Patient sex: F
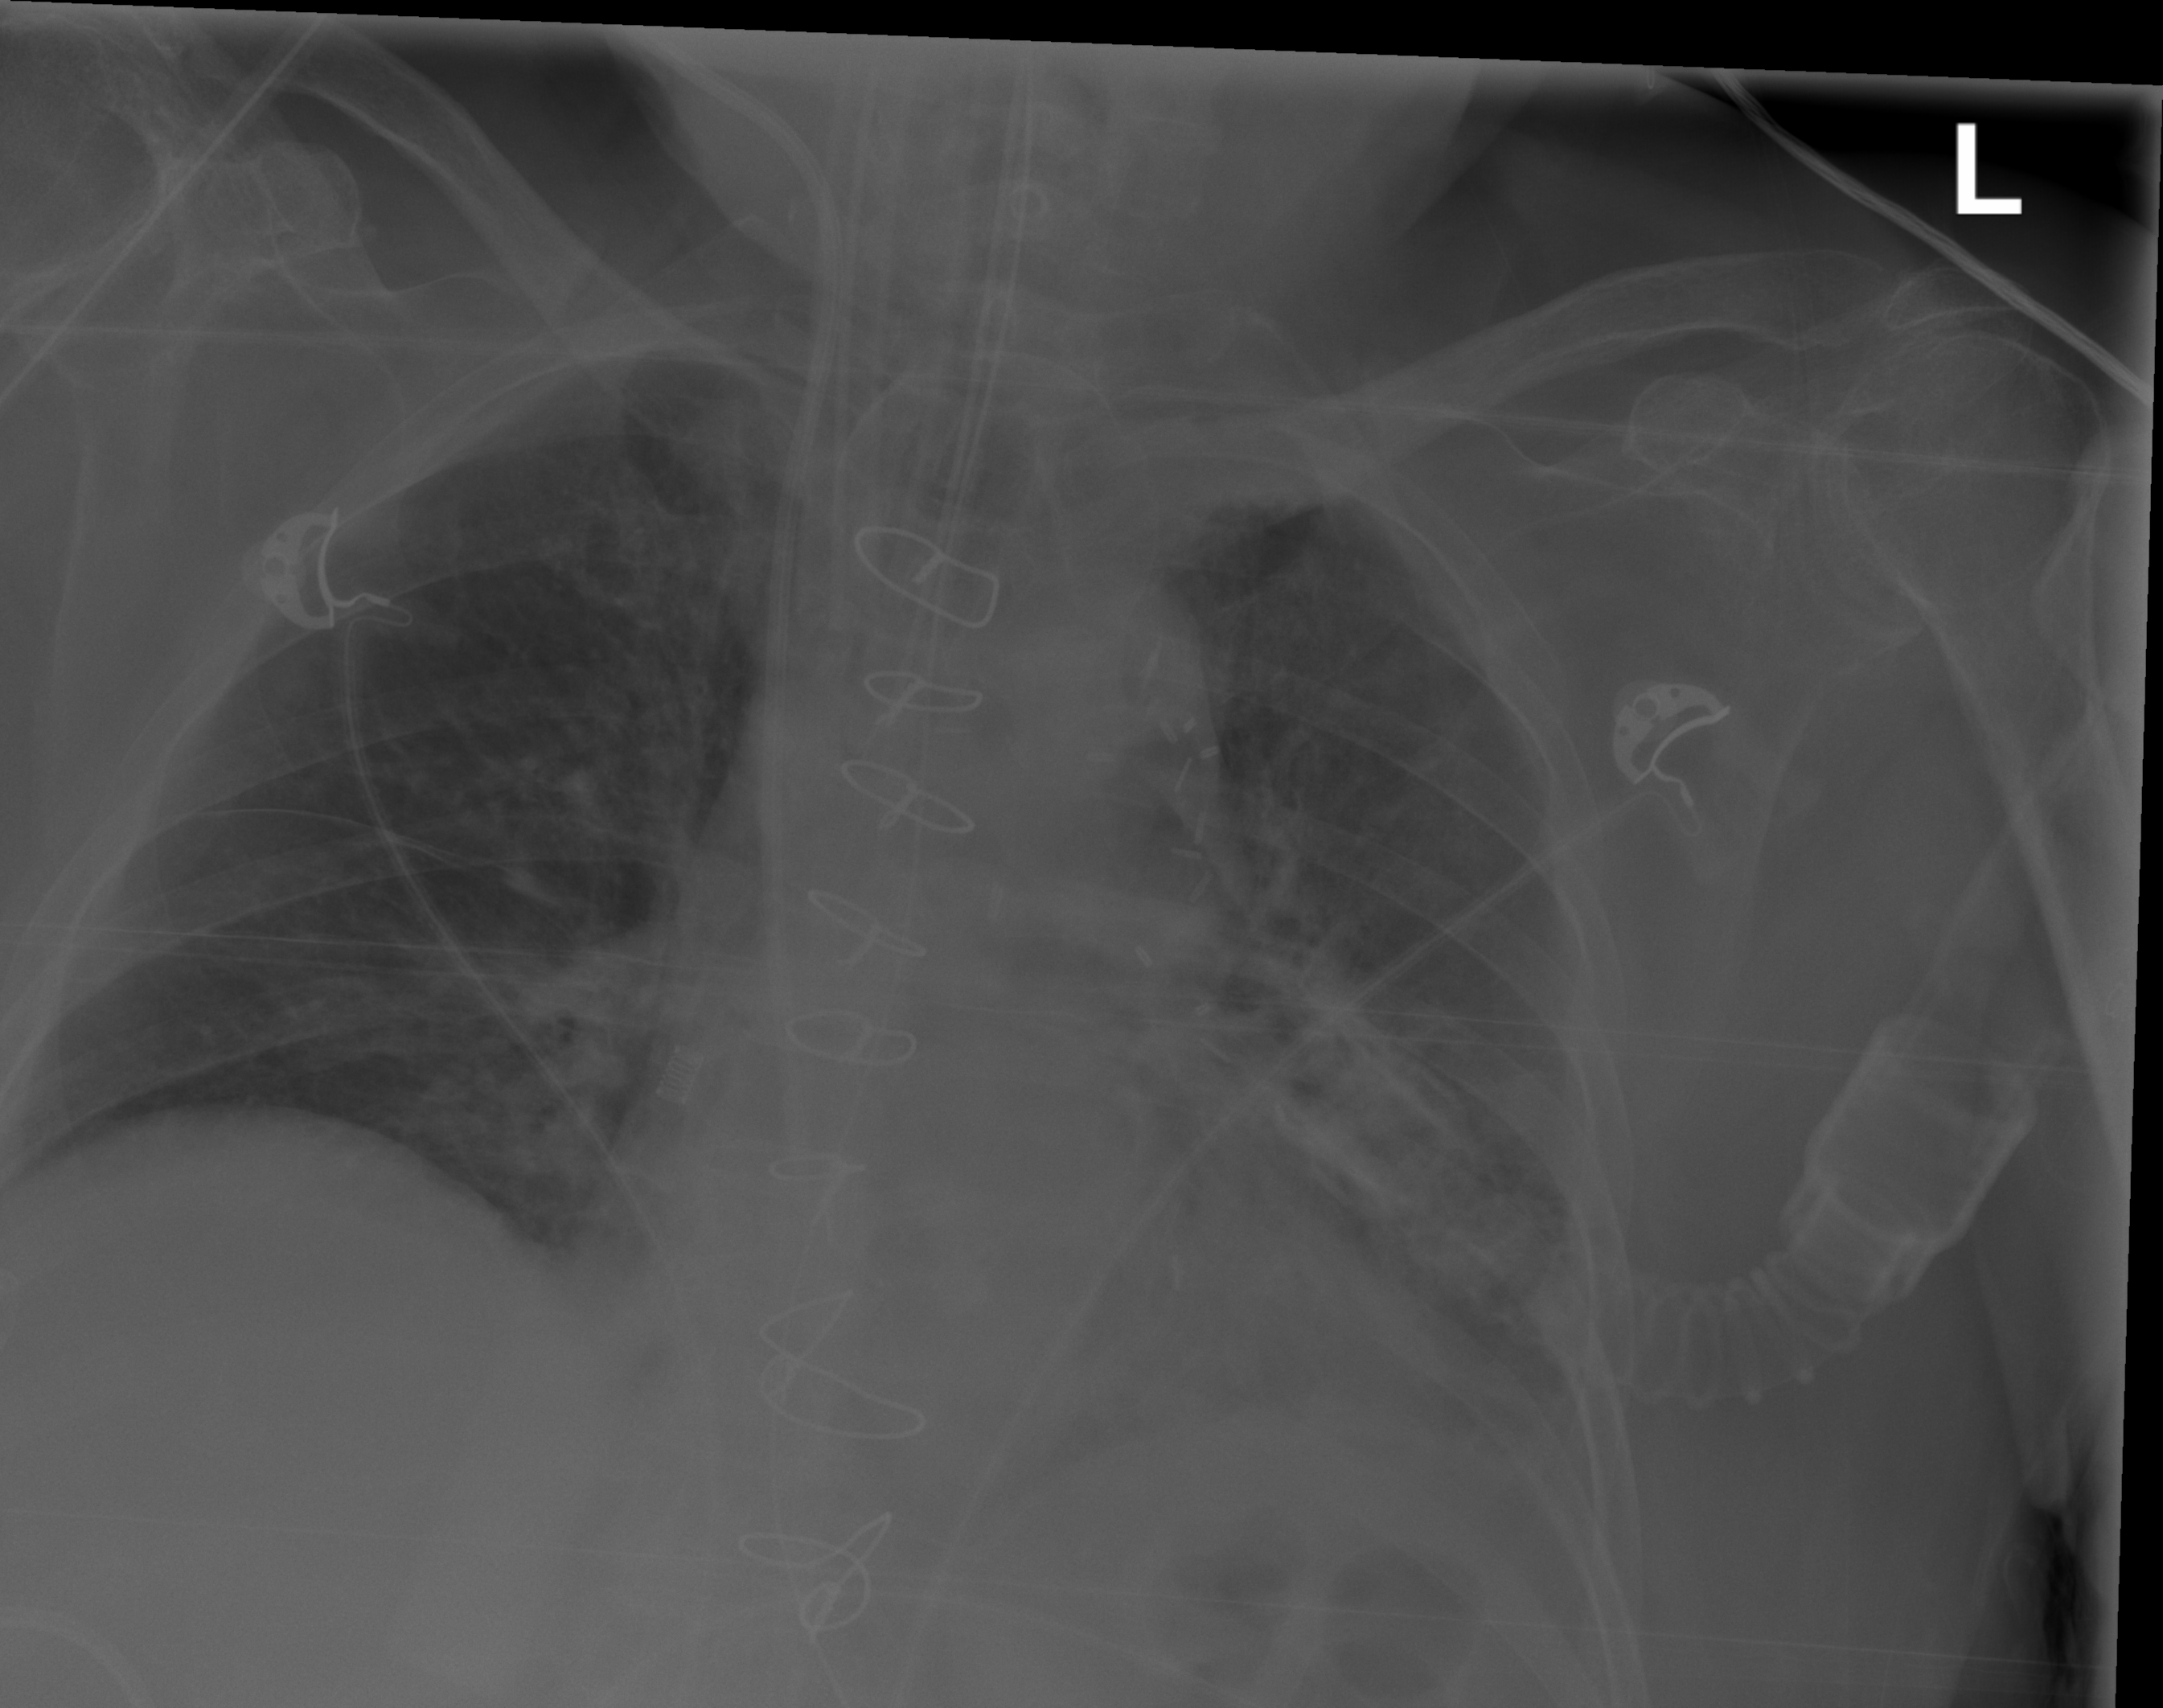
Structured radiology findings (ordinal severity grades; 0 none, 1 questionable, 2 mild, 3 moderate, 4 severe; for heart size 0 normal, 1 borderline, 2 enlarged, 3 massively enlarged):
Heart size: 2
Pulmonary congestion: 1
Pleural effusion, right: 1
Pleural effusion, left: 2
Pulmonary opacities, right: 2
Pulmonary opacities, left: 2
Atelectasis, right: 0
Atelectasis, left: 2